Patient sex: F
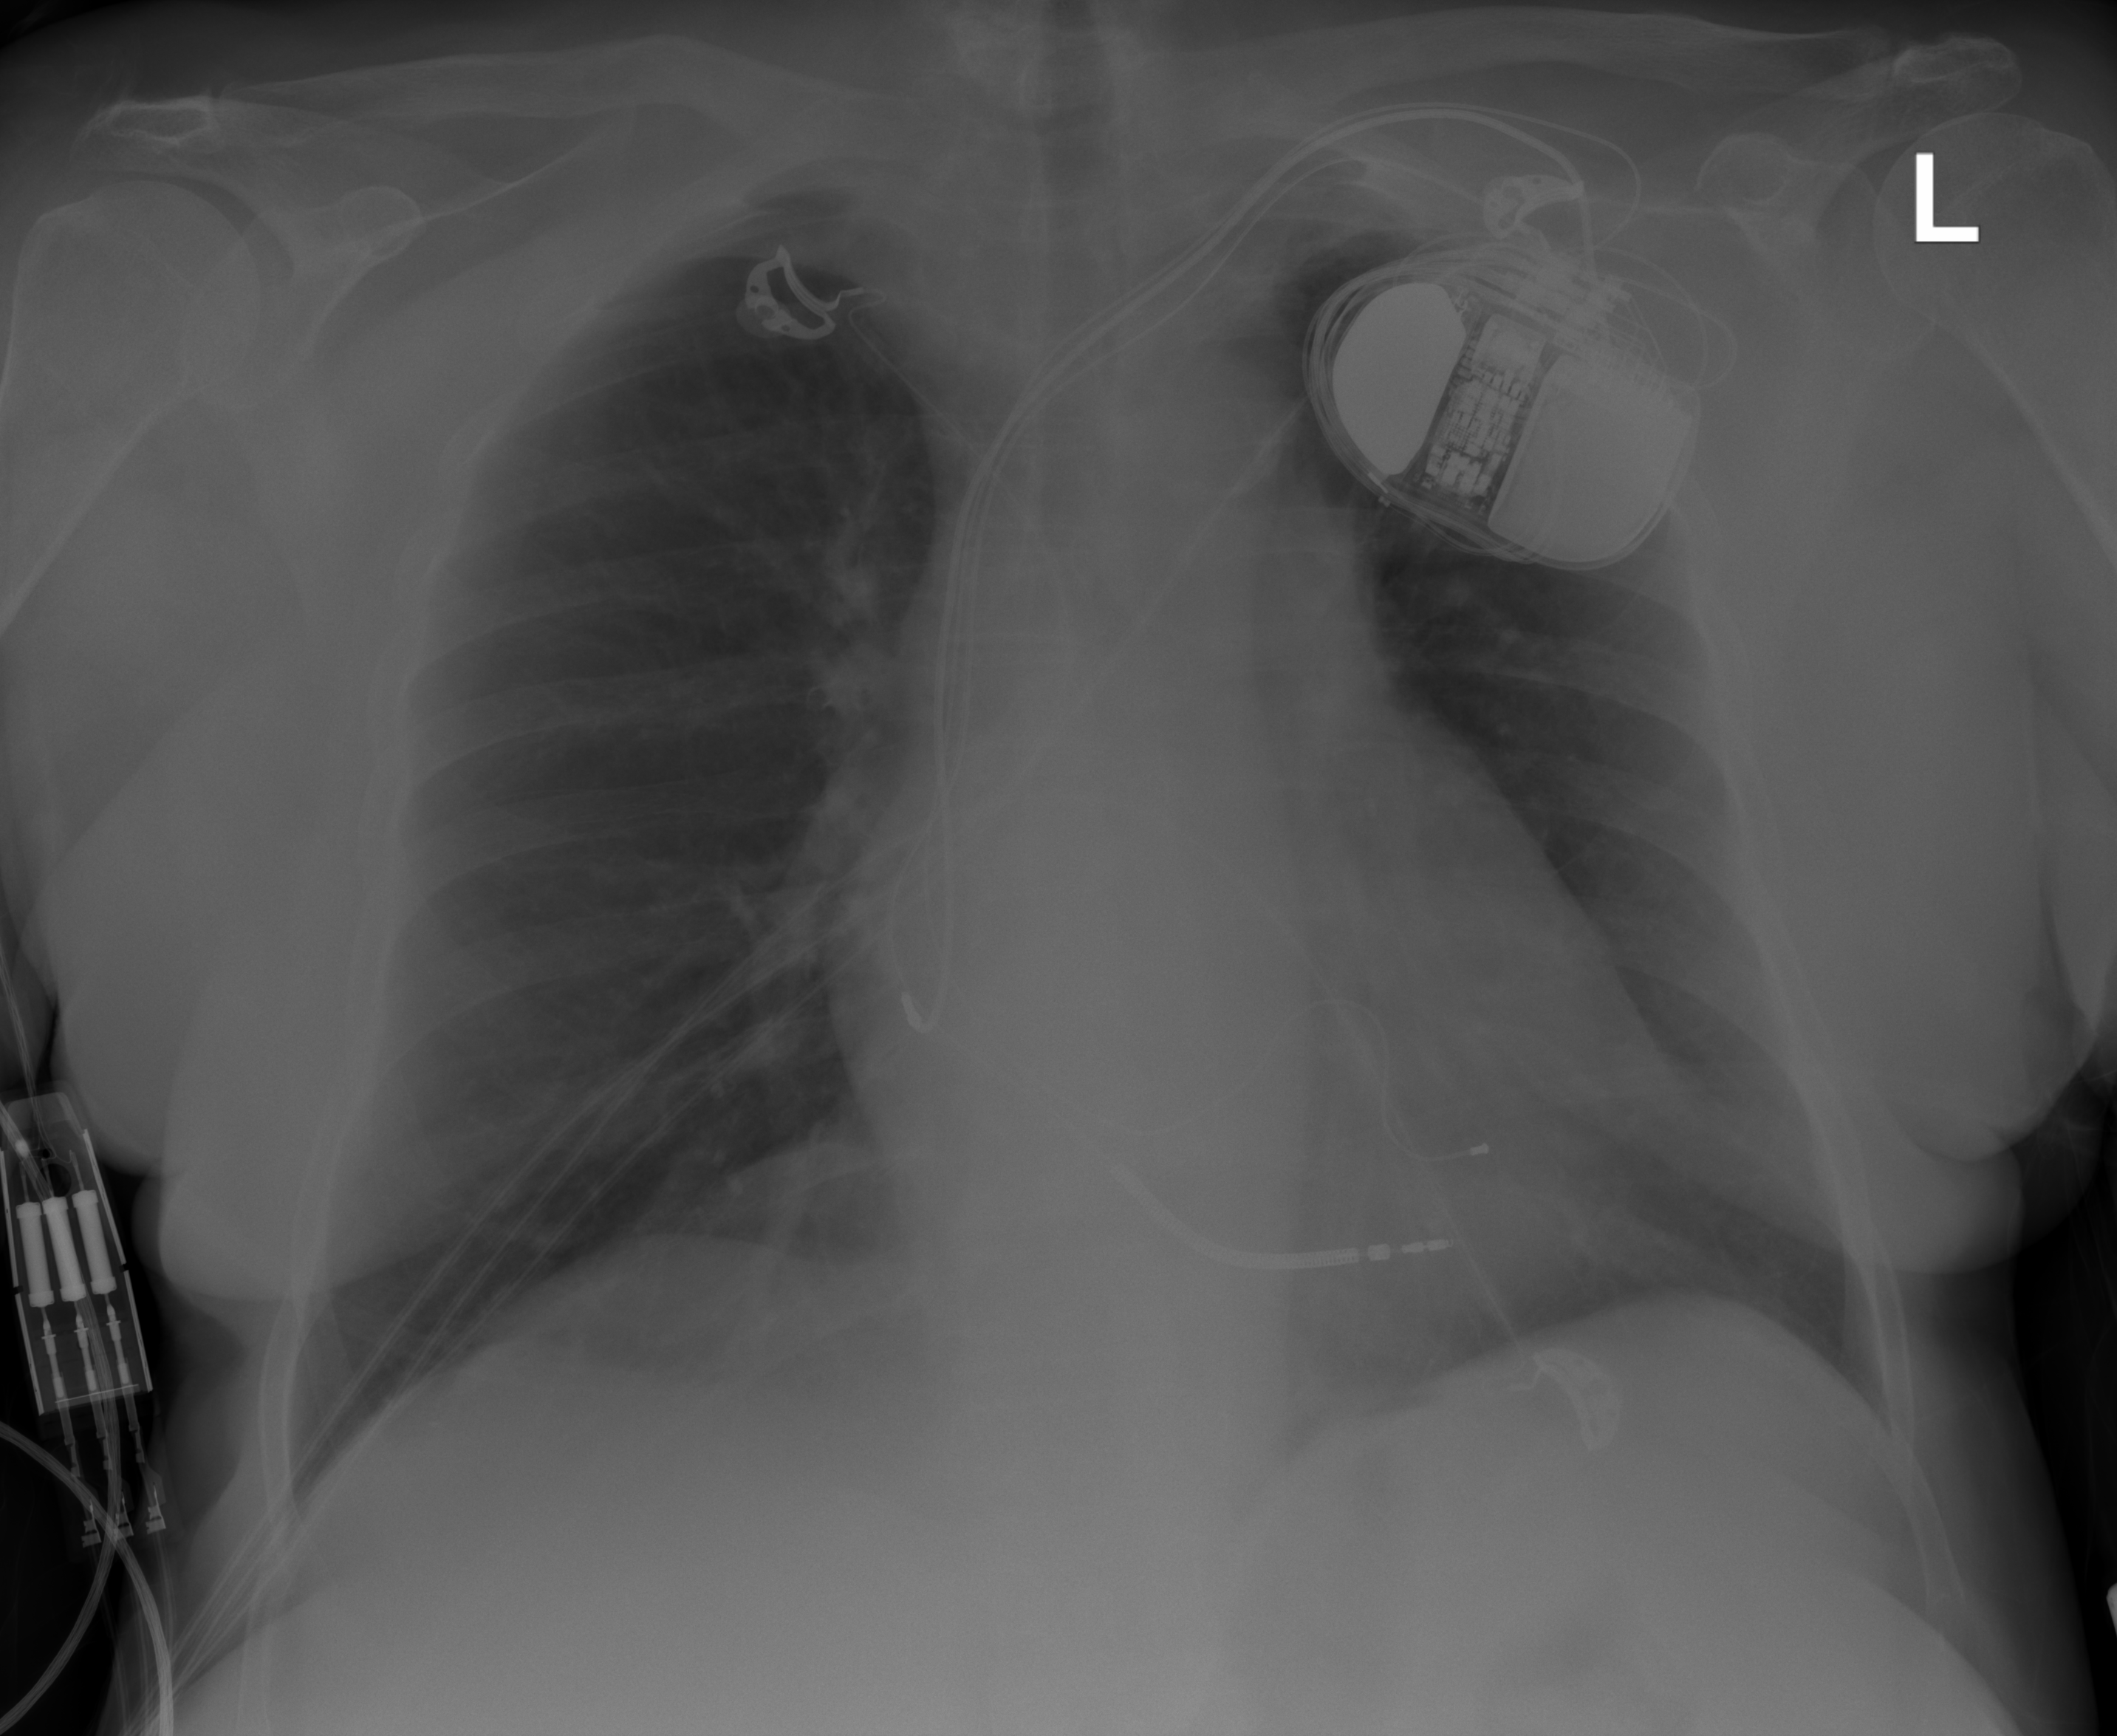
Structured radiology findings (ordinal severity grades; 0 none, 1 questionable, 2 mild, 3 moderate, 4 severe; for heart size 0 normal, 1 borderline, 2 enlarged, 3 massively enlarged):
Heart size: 2
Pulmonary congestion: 0
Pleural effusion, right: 0
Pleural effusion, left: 0
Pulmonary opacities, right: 0
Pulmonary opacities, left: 0
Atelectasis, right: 1
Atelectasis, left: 2